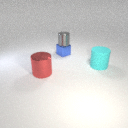
large red metal cylinder to the left of small blue metal cube